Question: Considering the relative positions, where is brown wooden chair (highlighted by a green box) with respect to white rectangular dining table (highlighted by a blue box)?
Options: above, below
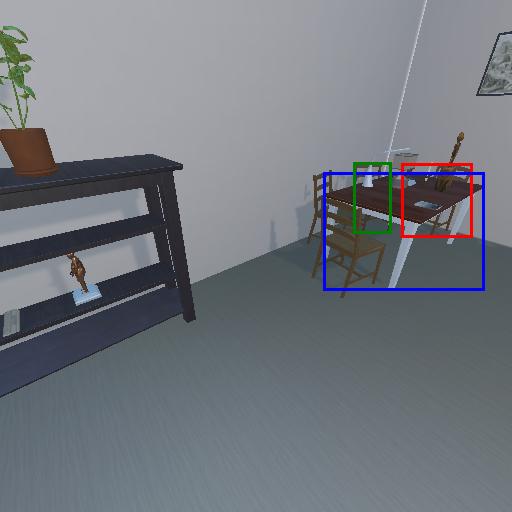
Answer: above